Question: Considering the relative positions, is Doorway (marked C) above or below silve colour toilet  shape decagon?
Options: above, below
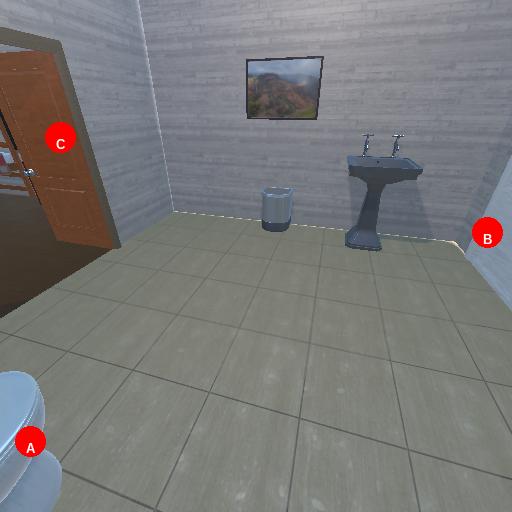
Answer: above